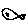
Label: fish